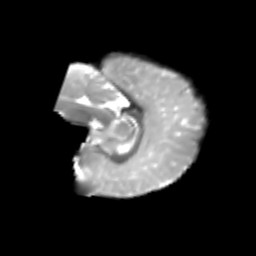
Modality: T2w
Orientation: sagittal
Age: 6
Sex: male
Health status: healthy